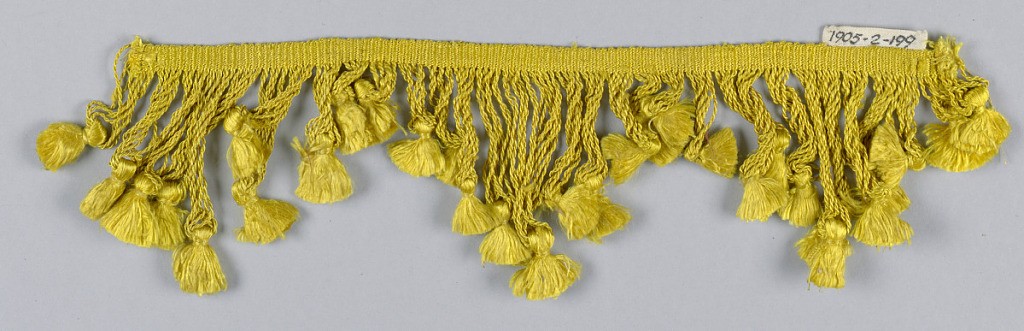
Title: Fringe
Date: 18th century
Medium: silk Technique: plain weave
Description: Yellow fringe with a heading and looped skirt threads forming a pointed edge; each group of four supporting a tuft.